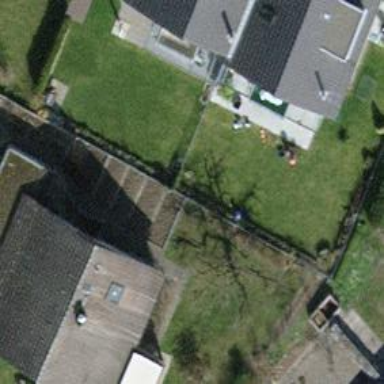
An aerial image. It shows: Detached building.